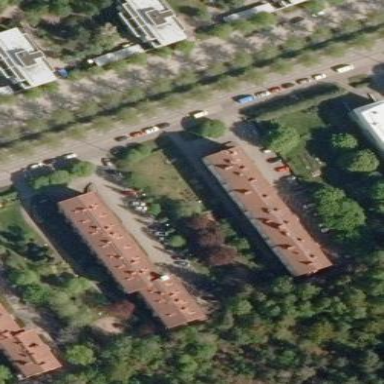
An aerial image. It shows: View of apartment building.